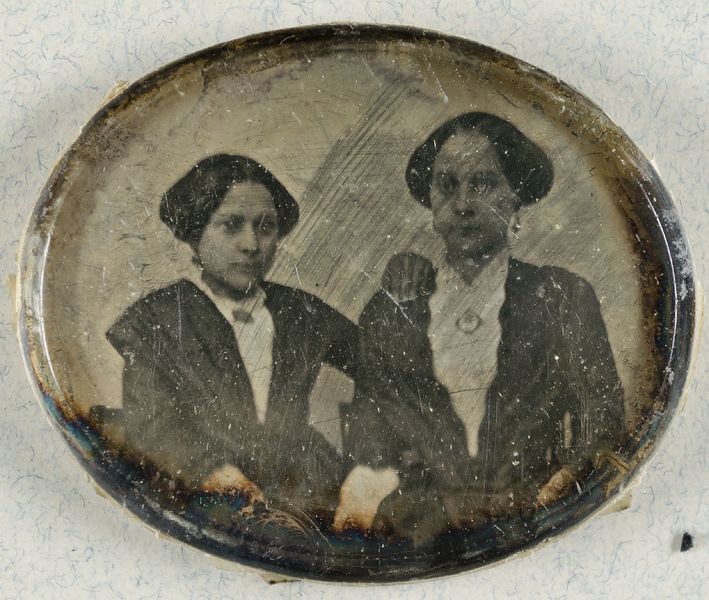
Titel: Zwei junge Frauen
Standort: Hamburg
Institution: Museum für Kunst und Gewerbe Hamburg
Schlagwörter: frau, portrait, foto, fotografie, photographie, doppelbildnis, doppelportrait, photo, lichtbild, daguerreotypie, bildwerke, angewandte und bildende kunst, hessische systematik, porträt, porträtfotografie, porträtphotographie, hüftbild, doppelporträt